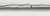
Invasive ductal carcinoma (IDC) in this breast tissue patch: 0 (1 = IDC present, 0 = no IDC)